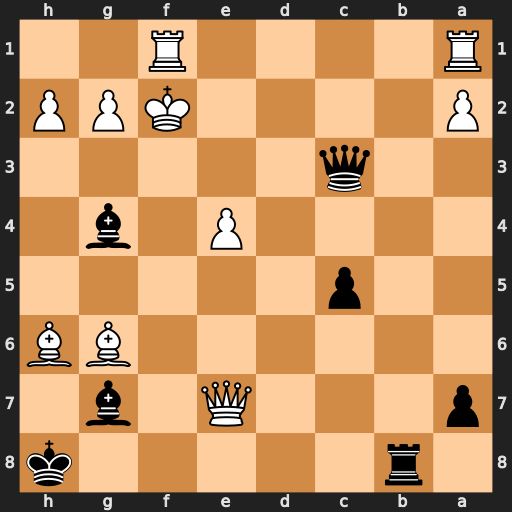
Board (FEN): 1r5k/p3Q1b1/6BB/2p5/4P1b1/2q5/P4KPP/R4R2
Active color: b
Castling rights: -
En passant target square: -
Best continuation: Bd4+ Be3 Qxe3#